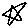
Label: star